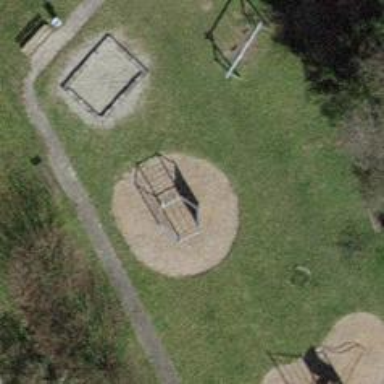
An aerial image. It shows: Playground featuring climbing frame.